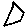
Label: triangle